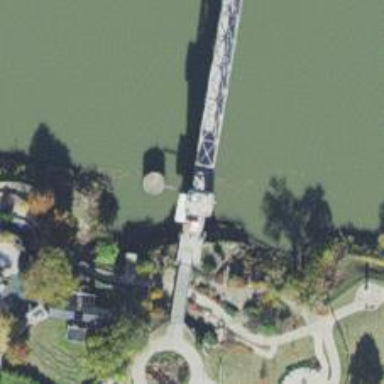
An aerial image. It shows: Bridge supported by piers.